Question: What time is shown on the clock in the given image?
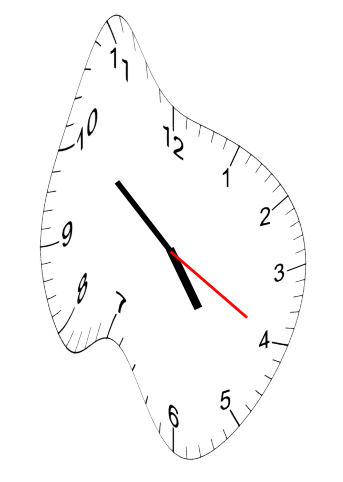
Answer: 04:51:20